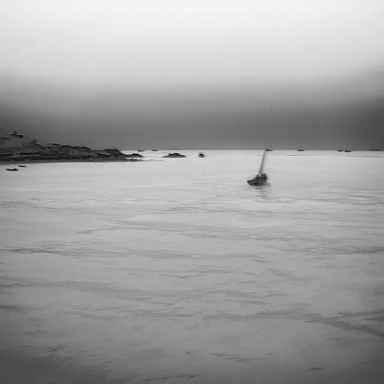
There is a sailboat in the infrared image.